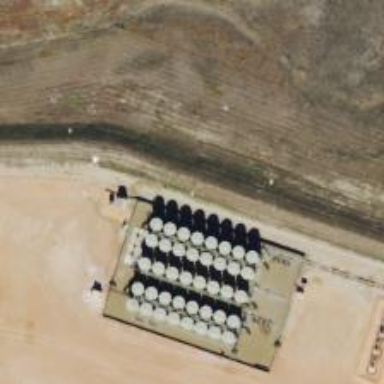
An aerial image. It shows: Storage tank that is man-made.